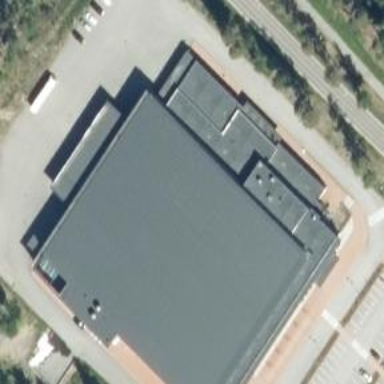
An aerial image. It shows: Building that is sports centre specialized for ice skating.